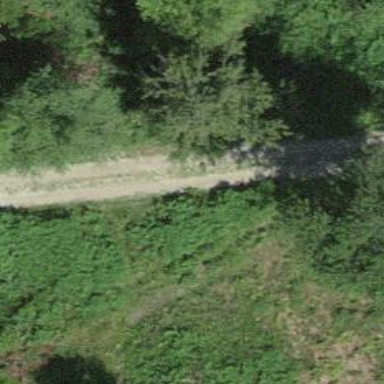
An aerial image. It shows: Gravel track with track type of grade3.